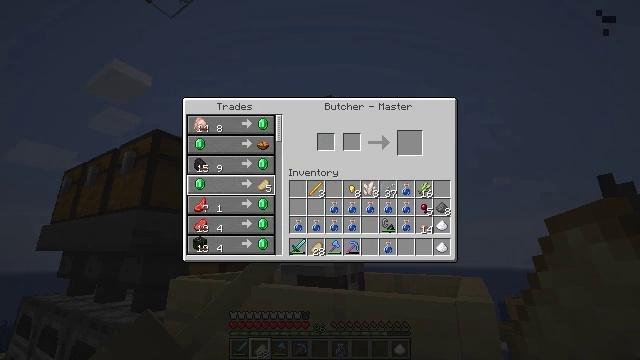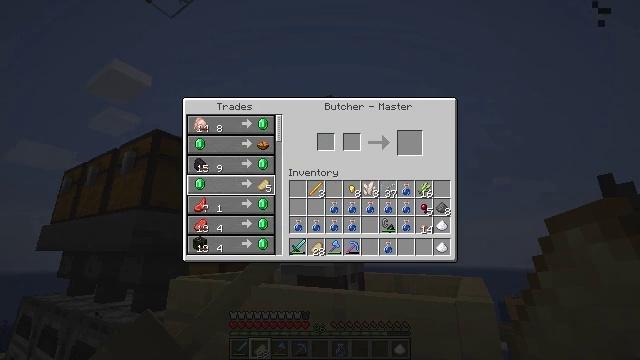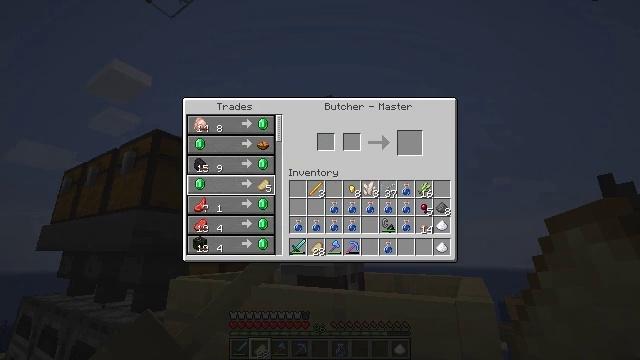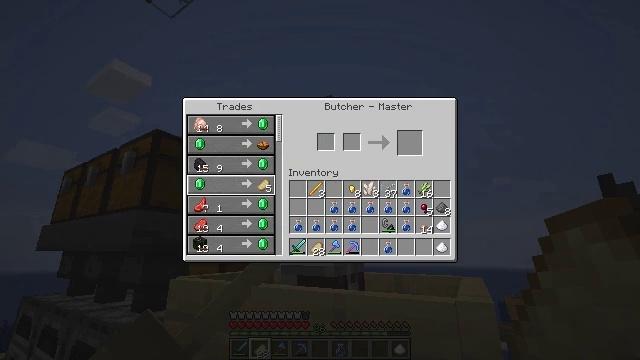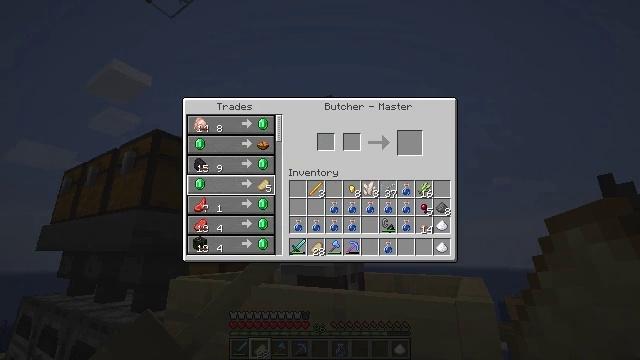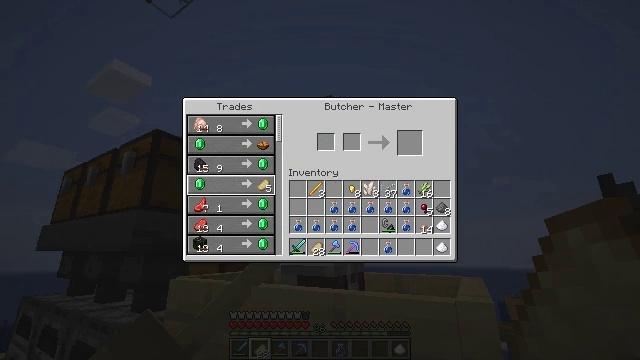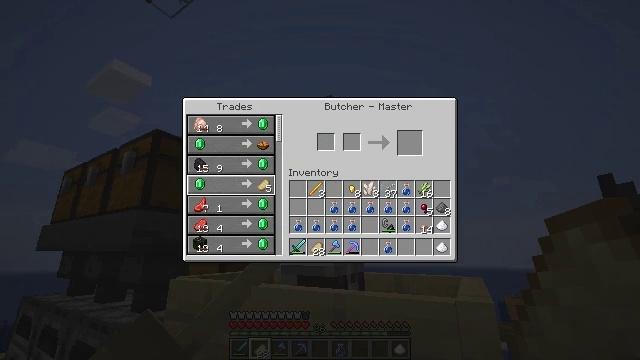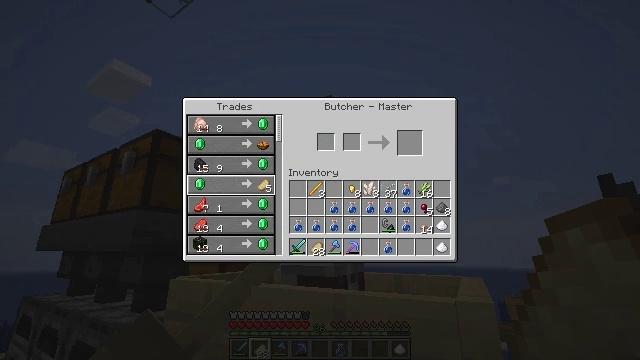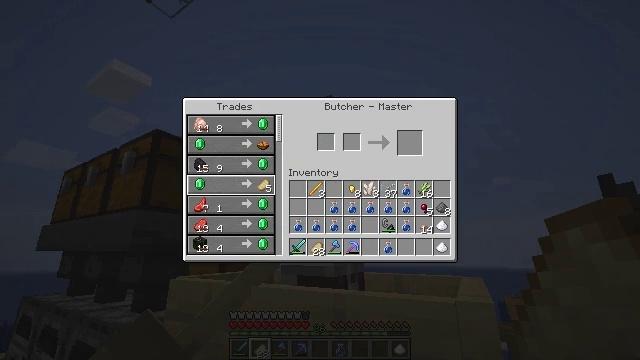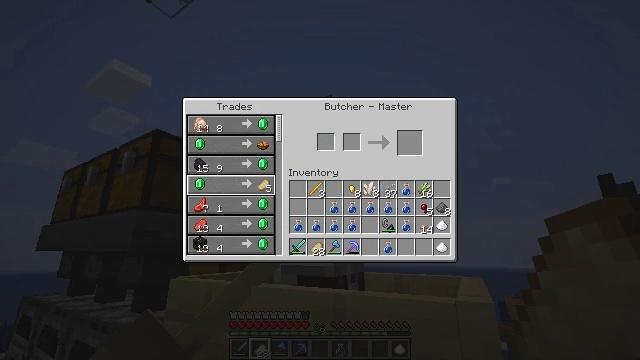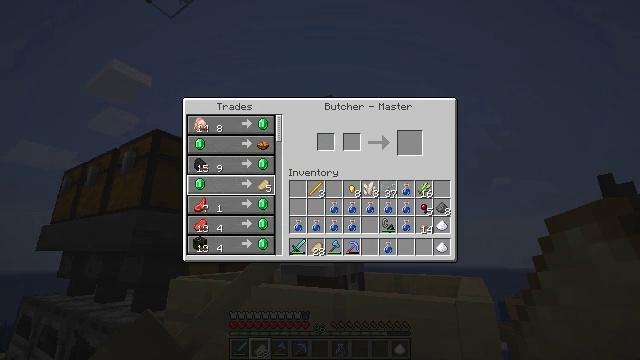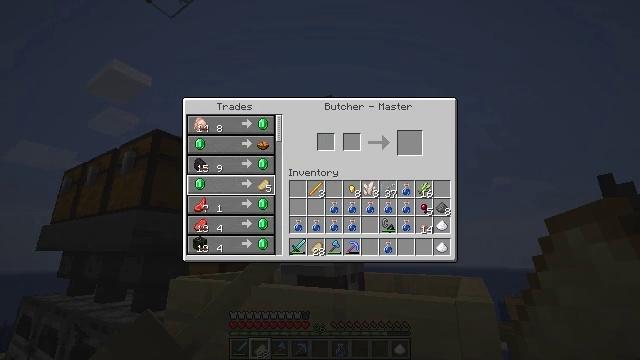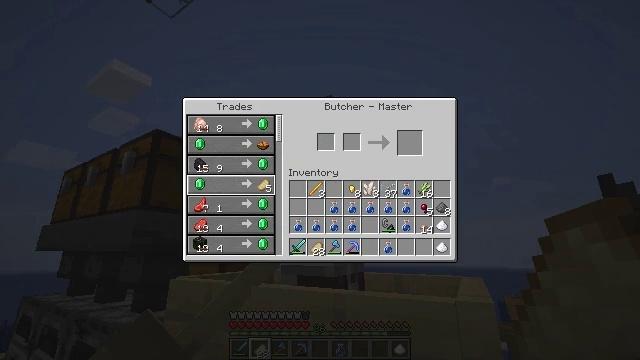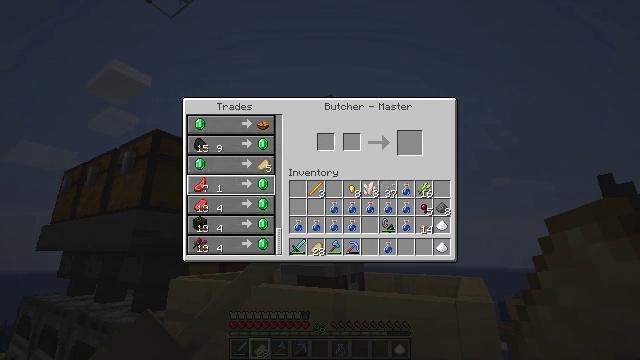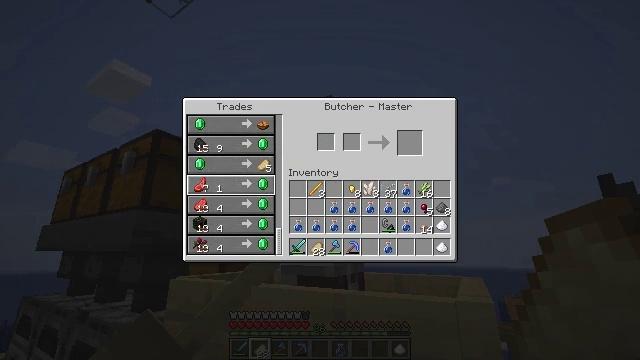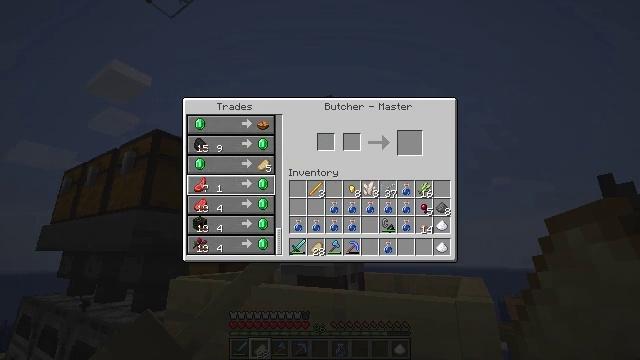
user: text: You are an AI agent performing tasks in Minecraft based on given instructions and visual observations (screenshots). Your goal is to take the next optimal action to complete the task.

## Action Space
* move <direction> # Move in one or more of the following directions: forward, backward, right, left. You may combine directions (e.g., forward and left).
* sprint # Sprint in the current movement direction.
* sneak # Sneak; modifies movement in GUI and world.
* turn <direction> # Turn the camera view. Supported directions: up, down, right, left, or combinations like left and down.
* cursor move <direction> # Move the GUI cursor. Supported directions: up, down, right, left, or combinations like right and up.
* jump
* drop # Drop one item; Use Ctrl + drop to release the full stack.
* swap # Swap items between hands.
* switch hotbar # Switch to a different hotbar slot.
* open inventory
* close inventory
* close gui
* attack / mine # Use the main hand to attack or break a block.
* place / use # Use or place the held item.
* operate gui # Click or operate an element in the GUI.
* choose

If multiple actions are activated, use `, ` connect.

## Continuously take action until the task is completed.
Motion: motion action
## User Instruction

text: Mix spider eye, mushroom, and sugar to make a fermented spider eye.
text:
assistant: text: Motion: no_op
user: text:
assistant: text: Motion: no_op
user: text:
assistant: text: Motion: no_op
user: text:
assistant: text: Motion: no_op
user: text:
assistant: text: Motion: no_op
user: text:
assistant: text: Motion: no_op
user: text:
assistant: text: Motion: no_op
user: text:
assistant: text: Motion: no_op
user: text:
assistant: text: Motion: no_op
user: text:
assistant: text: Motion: no_op
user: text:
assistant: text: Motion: no_op
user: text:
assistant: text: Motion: no_op
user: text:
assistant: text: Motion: no_op
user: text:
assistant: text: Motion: no_op
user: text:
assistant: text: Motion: no_op
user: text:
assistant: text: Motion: no_op
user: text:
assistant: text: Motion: no_op
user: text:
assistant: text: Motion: no_op
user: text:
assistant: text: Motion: no_op
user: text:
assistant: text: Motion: no_op
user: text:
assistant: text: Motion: no_op
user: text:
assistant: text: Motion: no_op
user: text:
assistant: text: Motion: no_op
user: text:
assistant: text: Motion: no_op
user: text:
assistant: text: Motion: no_op
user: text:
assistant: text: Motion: no_op
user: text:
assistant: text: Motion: no_op
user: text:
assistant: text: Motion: no_op
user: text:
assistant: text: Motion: no_op
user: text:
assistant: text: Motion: no_op